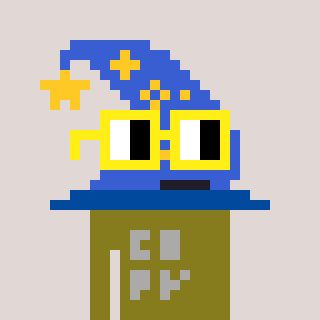
a pixel art character with square yellow glasses, a wizard hat-shaped head and a gunk-colored body on a warm background